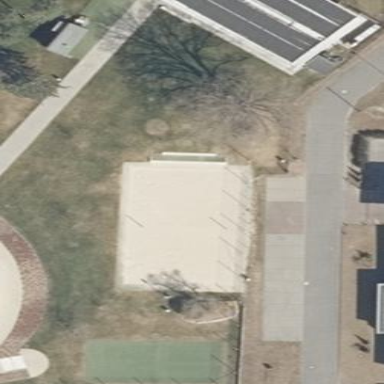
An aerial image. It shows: Sandy pitch designated for beach volleyball.